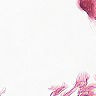
Metastatic tissue present: no